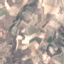
Land use / land cover class: PermanentCrop